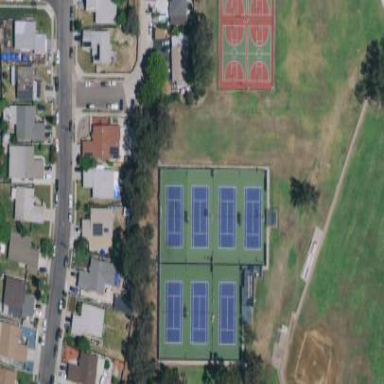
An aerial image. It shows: Tennis court in leisure pitch.